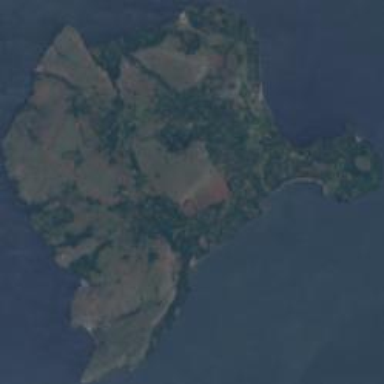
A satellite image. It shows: Island.